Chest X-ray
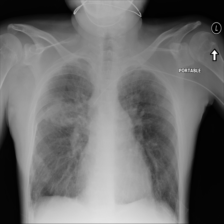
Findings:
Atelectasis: negative
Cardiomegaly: negative
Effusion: negative
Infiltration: positive
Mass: negative
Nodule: negative
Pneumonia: negative
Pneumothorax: negative
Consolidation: positive
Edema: negative
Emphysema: negative
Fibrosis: negative
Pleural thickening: negative
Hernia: negative